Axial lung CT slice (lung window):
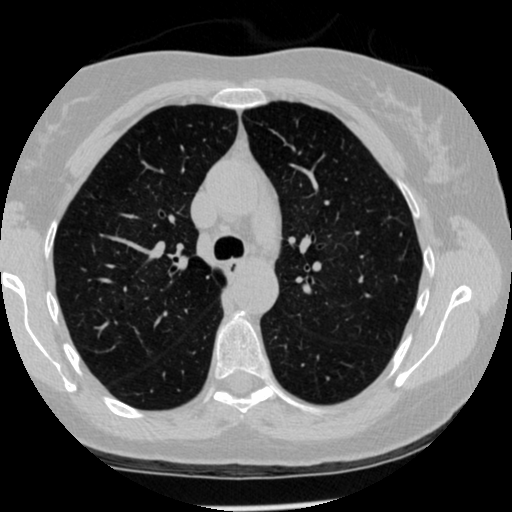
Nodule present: no